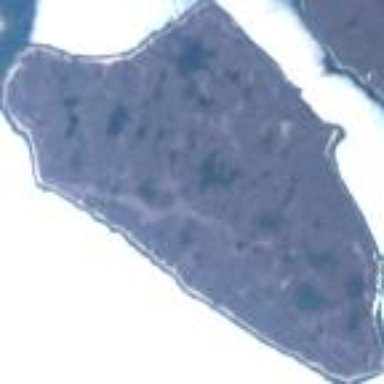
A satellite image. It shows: Island with natural coastline.